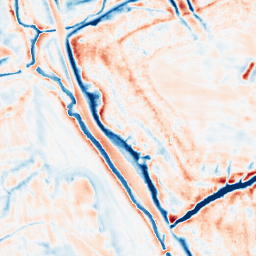
Category: edge_preserving
Decomposition family: bilateral
Decomposition parameters: d: 21
sigma_color: 50
sigma_space: 25
Upsampling method: sinc_blackman
Upsampling parameters: scale: 8
kernel_size: 16
Upsampling scale: 8